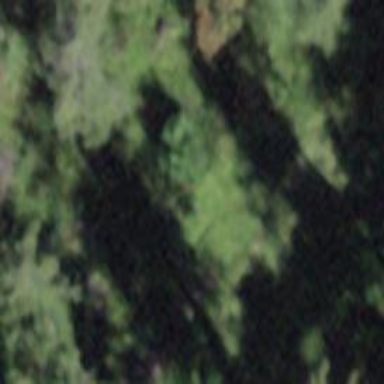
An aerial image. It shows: Bench.